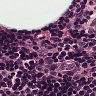
Metastatic tissue present: no